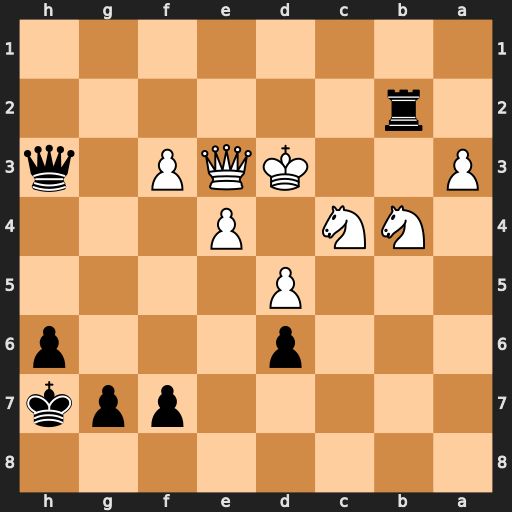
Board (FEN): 8/5ppk/3p3p/3P4/1NN1P3/P2KQP1q/1r6/8
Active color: b
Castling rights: -
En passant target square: -
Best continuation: Rb3+ Ke2 Rxe3+